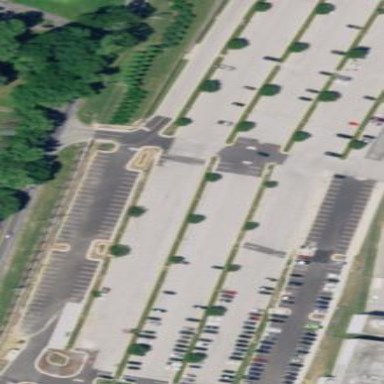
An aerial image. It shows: Parking area with surface.